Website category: movie
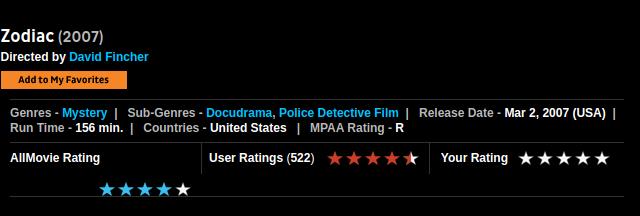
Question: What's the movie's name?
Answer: Zodiac

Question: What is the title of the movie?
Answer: Zodiac

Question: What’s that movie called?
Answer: Zodiac

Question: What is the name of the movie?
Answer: Zodiac

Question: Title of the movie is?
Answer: Zodiac

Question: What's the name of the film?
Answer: Zodiac

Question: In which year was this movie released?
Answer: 2007

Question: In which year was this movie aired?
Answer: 2007

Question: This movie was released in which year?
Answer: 2007

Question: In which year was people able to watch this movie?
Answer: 2007

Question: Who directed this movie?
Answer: David Fincher

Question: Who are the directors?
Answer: David Fincher

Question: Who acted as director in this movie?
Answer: David Fincher

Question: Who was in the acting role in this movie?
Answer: David Fincher

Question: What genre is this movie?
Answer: Mystery

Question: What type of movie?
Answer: Mystery

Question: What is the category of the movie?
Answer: Mystery

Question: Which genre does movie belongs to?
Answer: Mystery

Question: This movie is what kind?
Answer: Mystery

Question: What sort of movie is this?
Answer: Mystery

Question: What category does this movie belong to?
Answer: Mystery

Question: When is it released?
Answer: Mar 2, 2007 (USA)

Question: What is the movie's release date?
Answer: Mar 2, 2007 (USA)

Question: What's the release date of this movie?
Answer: Mar 2, 2007 (USA)

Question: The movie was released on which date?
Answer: Mar 2, 2007 (USA)

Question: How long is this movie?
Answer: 156 min.

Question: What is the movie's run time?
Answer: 156 min.

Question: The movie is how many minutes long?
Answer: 156 min.

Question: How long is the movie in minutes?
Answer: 156 min.

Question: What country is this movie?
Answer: United States

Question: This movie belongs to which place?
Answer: United States

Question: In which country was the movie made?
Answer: United States

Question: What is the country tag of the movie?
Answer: United States

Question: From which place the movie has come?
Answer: United States